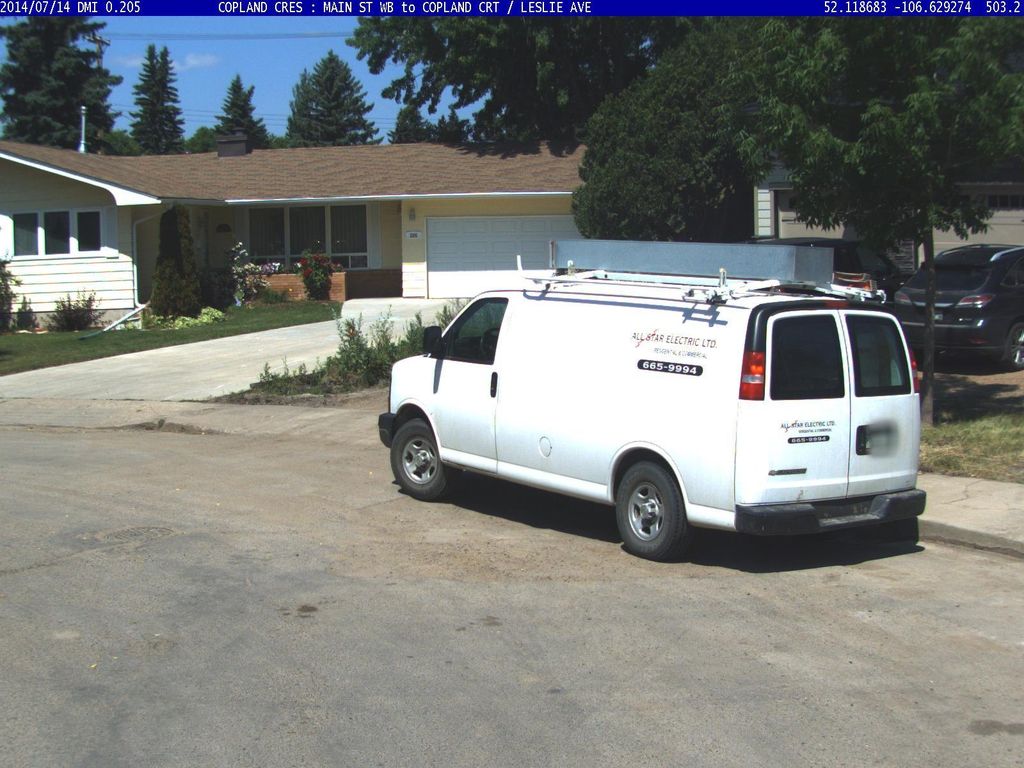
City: saskatoon